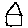
Label: house